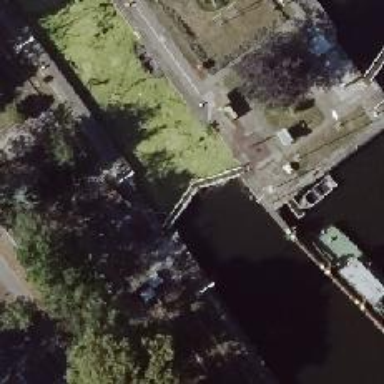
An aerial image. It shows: Canal with lock obstacle.